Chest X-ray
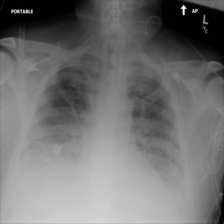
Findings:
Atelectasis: positive
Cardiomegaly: negative
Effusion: positive
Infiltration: negative
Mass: negative
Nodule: negative
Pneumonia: negative
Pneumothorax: negative
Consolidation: negative
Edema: negative
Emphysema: negative
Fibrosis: negative
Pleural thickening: negative
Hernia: negative